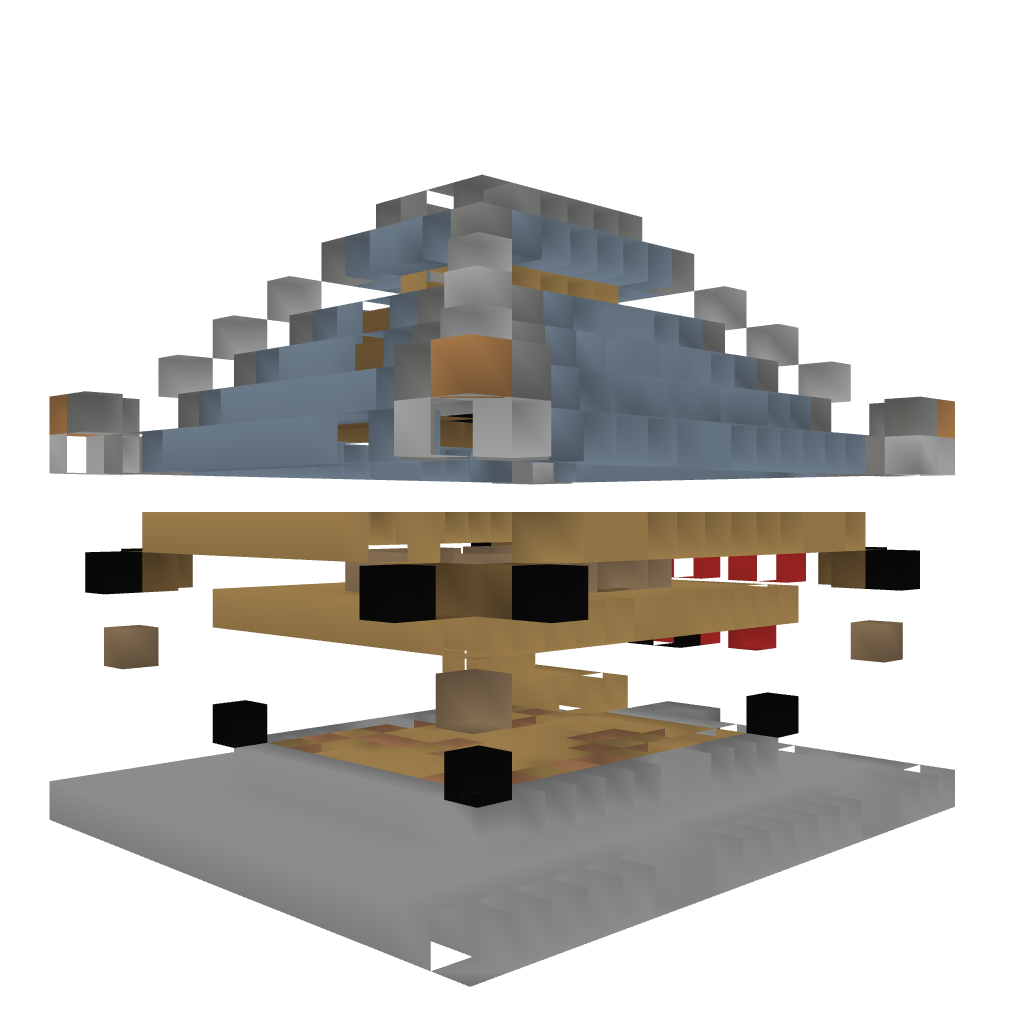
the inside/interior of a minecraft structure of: Pretty Little Pagoda